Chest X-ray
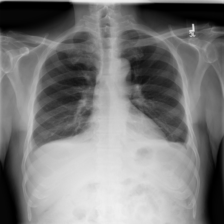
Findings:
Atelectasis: negative
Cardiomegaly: negative
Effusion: positive
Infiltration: negative
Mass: negative
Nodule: negative
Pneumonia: negative
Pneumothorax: negative
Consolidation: negative
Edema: negative
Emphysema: negative
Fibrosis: negative
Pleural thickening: negative
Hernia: negative